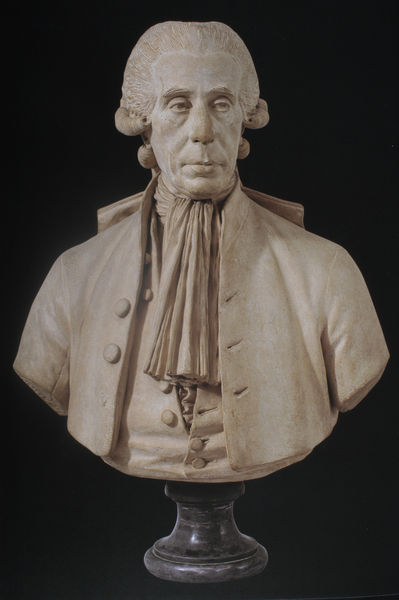
Titel: Jean-Sylvain Bailly
Künstler: Jean-Antoine Houdon
Standort: Altenburg
Institution: Staatliches Lindenau-Museum
Schlagwörter: kopf, mann, weiß, braun, frankreich, frisur, grau, haar, hell, hintergrund, marmor, mund, nase, schwarz, stirn, blick, schal, tuch, rock, schleife, alt, jacke, richter, augen, barock, falten, gesicht, kragen, sockel, stein, bildnis, hals, herr, portrait, porträt, auge, haare, mantel, adel, brustbild, frontal, kinn, knopf, lippen, locken, rokoko, schulter, schultern, traurig, skulptur, statue, ton, perücke, hof, friedrich, kaiser, könig, falte, realistisch, ernst, knopfloch, streng, büste, glanz, halstuch, glatt, granit, knöpfe, weste, lider, foto, hager, philosoph, bruan, oberfläche, hochkragen, schiller, napoleon, kardinal, statuette, charakter, politiker, repräsentation, ständer, kin, adliger, gelehrter, konsole, basis, aufklärung, postament, preussen, mamor, klassisch, bildhauer, bartlos, humanist, knopflöcher, marmorbüste, allonge, büster, parücke, bildnisbüste, bürokratische kleidung, frontalporträt, herrscherbüste, klar distanziert, kmöpfe, naturwissenschaftler, perücle, bildhauer+, schlutern, poerücke, napoleon büste, 1acke